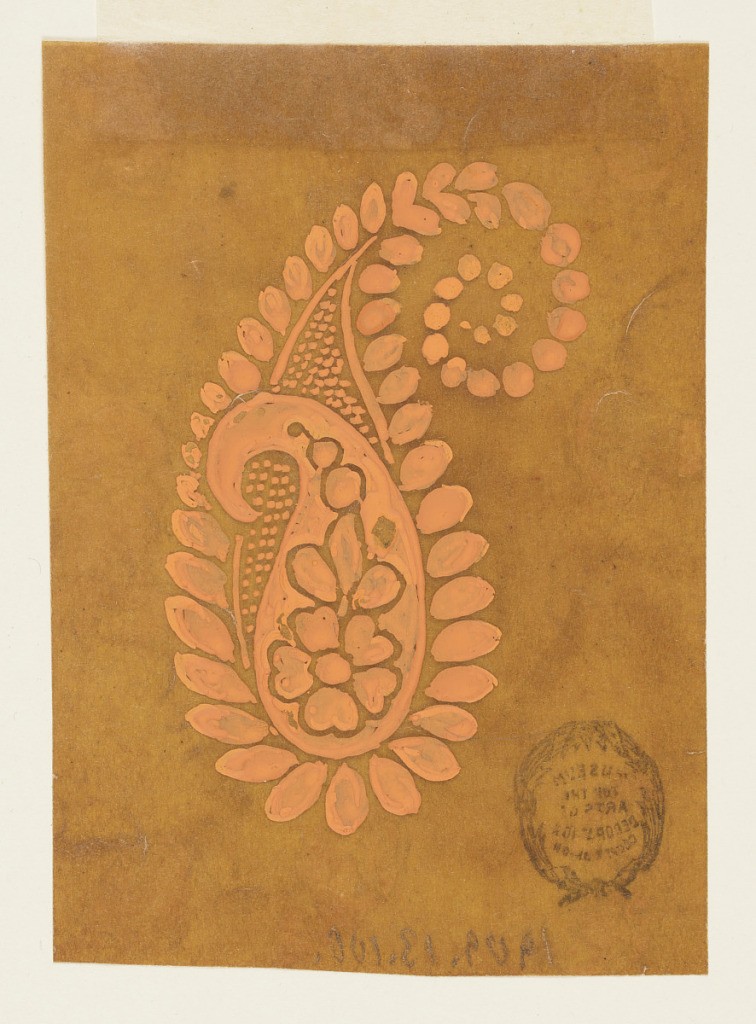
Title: Design for Woven Paisley
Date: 1825–40
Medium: Brush and orange-pink gouache on brown oiled translucent paper
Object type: Drawing
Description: Design for paisley (Persian woven cone). A small cone containing a flower bough sits inside a larger one, curved at the top in the opposite direction and showing a dotted field. The edges of the larger one are lined with leaves.